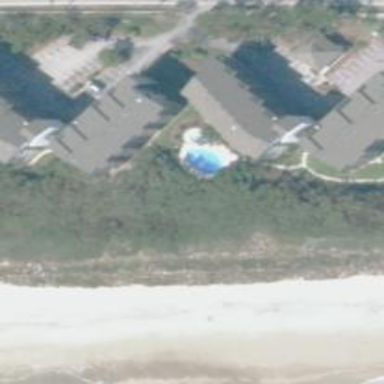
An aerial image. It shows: Swimming pool located in leisure land.